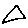
Label: triangle